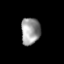
Tissue: prostate
Cell type: Epithelial cells
Senescence score: 0.3413
Nuclear area (px): 505
Mean DAPI intensity: 152.376